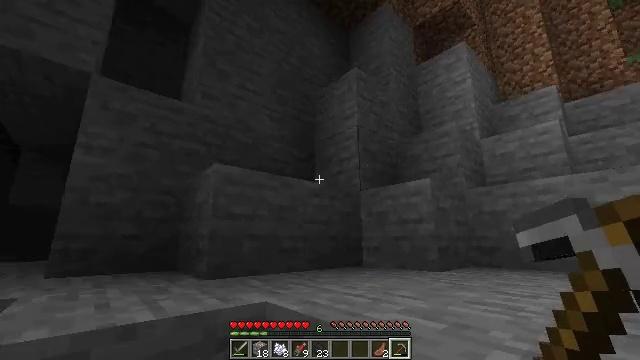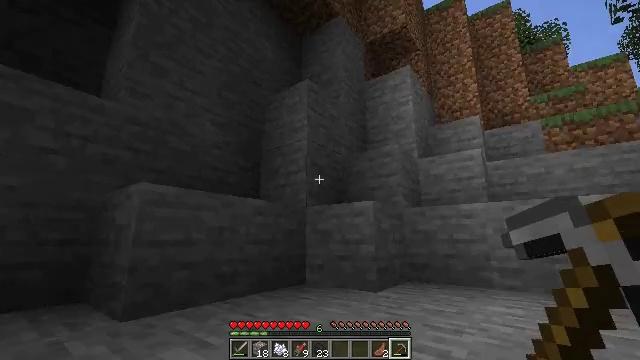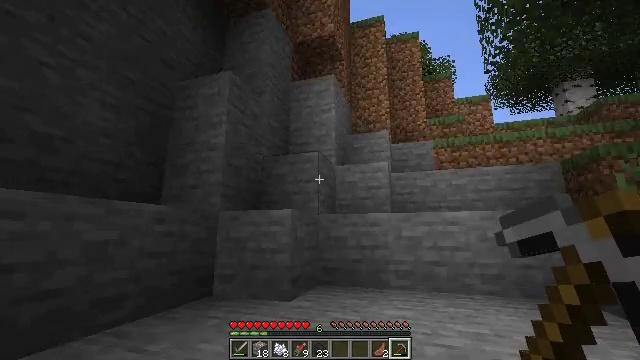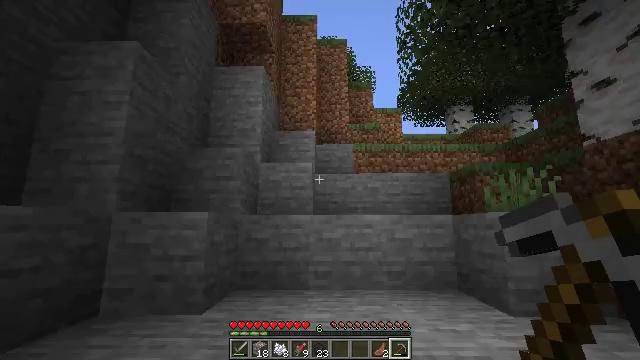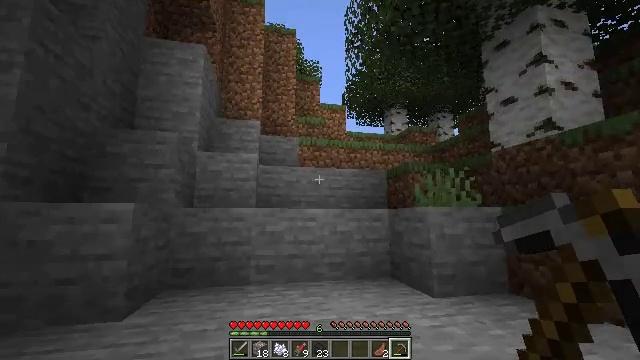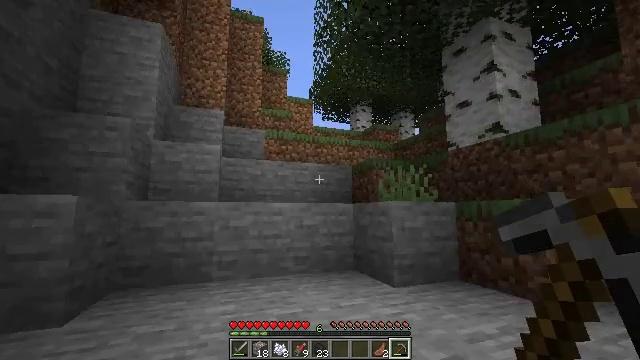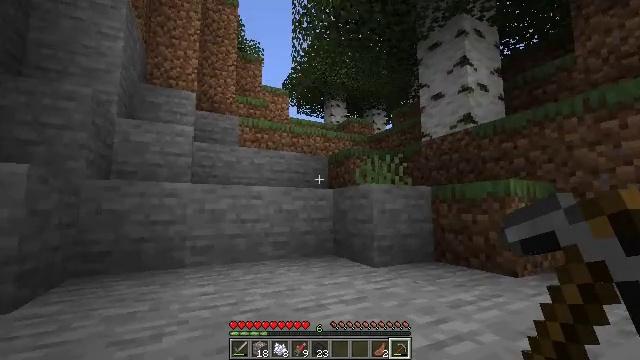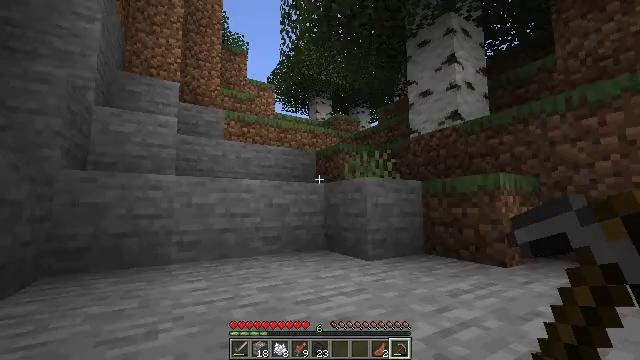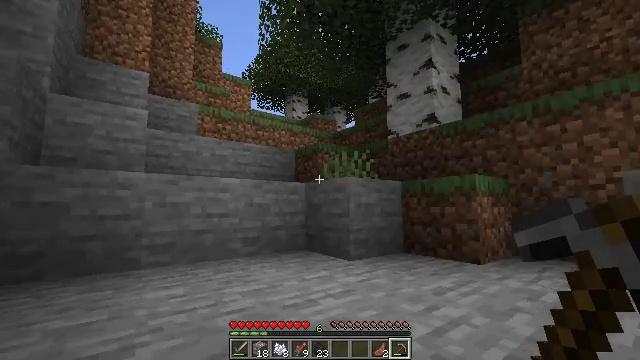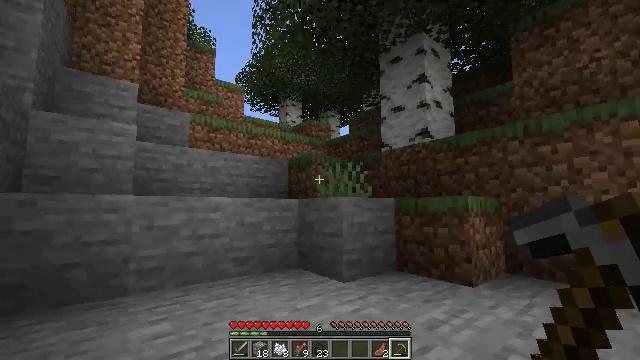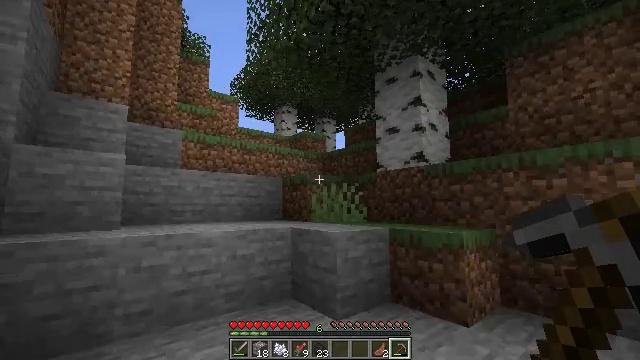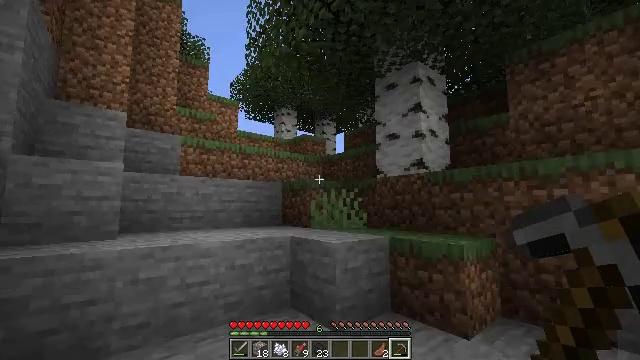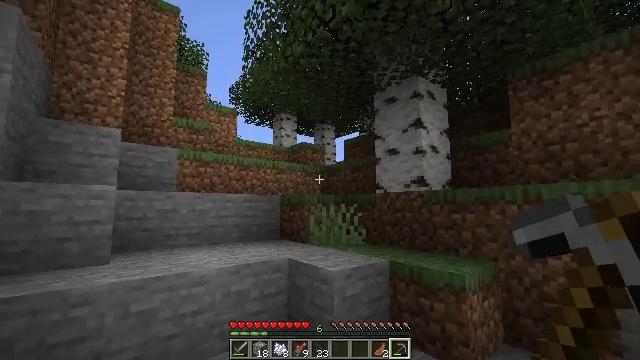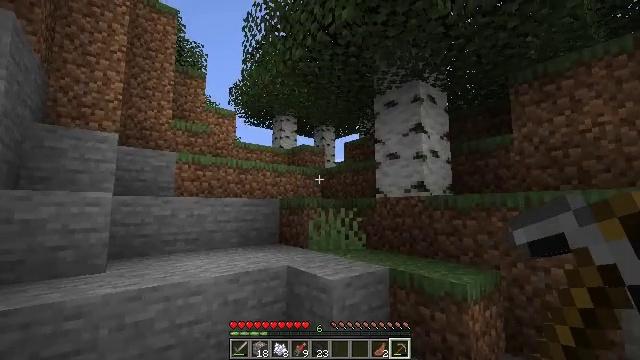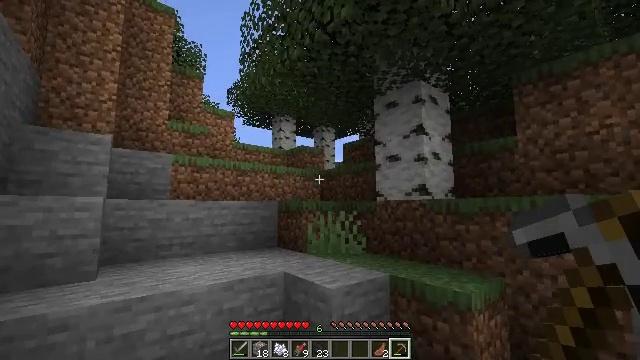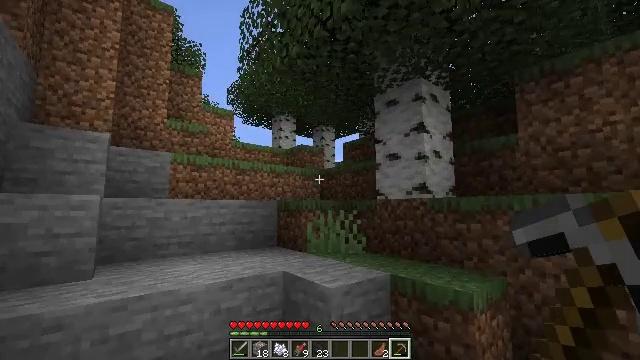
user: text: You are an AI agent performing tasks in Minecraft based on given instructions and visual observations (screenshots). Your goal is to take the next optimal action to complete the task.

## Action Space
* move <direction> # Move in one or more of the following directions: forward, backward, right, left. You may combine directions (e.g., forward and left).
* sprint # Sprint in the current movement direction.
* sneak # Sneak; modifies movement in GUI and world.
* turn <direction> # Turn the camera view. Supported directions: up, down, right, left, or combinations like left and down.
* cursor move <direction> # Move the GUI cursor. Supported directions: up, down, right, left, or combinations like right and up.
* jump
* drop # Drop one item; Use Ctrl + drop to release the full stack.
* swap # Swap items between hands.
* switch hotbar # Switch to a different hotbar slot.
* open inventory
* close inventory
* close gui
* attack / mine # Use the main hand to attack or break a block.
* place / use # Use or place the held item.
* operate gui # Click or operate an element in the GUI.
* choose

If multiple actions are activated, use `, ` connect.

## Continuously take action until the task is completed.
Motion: motion action
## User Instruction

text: Hunt a salmon.
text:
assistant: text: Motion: move forward and move left, turn right, jump
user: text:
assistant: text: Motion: move forward and move left, turn right and down, jump
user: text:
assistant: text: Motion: move forward and move left, turn right and down, jump
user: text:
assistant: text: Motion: move forward and move left, turn right and down, jump
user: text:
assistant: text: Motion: move forward and move left, turn right and down, jump
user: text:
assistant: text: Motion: move forward and move left, turn right, jump
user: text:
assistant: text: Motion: move forward and move left, turn right, jump
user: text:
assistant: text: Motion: move forward and move left, turn right, jump
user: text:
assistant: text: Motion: move forward, turn right, jump
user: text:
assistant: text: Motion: move forward, jump
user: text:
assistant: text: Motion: move forward, jump
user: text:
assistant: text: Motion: move forward, jump
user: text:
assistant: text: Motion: move forward, jump
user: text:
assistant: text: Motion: move forward
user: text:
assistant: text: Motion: move forward
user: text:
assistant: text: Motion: turn left
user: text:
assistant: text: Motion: turn left
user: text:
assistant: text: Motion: turn left
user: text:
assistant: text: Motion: move forward, turn left
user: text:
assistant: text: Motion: move forward, turn left
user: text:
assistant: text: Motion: move forward, turn left
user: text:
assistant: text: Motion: turn left
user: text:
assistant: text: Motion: move forward, turn left
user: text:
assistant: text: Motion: move forward
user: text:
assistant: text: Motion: move forward
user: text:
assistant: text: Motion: move forward
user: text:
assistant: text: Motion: move forward
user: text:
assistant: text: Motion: move forward, jump
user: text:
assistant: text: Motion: move forward, jump
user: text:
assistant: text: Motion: move forward, jump